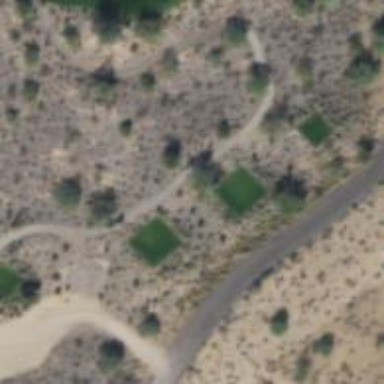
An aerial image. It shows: Pathway for golfing.